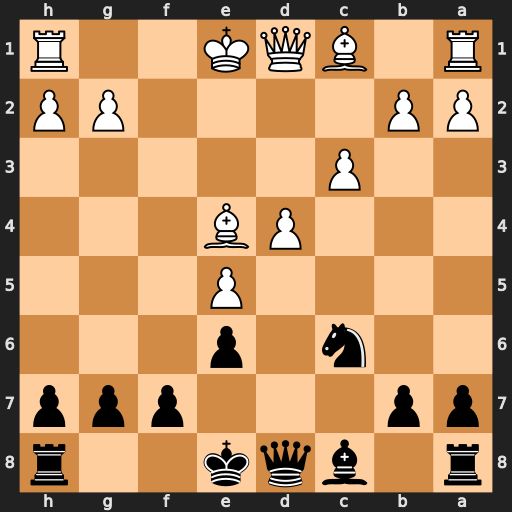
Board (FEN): r1bqk2r/pp3ppp/2n1p3/4P3/3PB3/2P5/PP4PP/R1BQK2R
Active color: b
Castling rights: KQkq
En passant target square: -
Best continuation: Qh4+ Kf1 Qxe4